Field crop: maize
Growth stage: 2
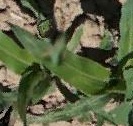
Species: maize